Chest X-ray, AP view. Patient: 46 years old, sex M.
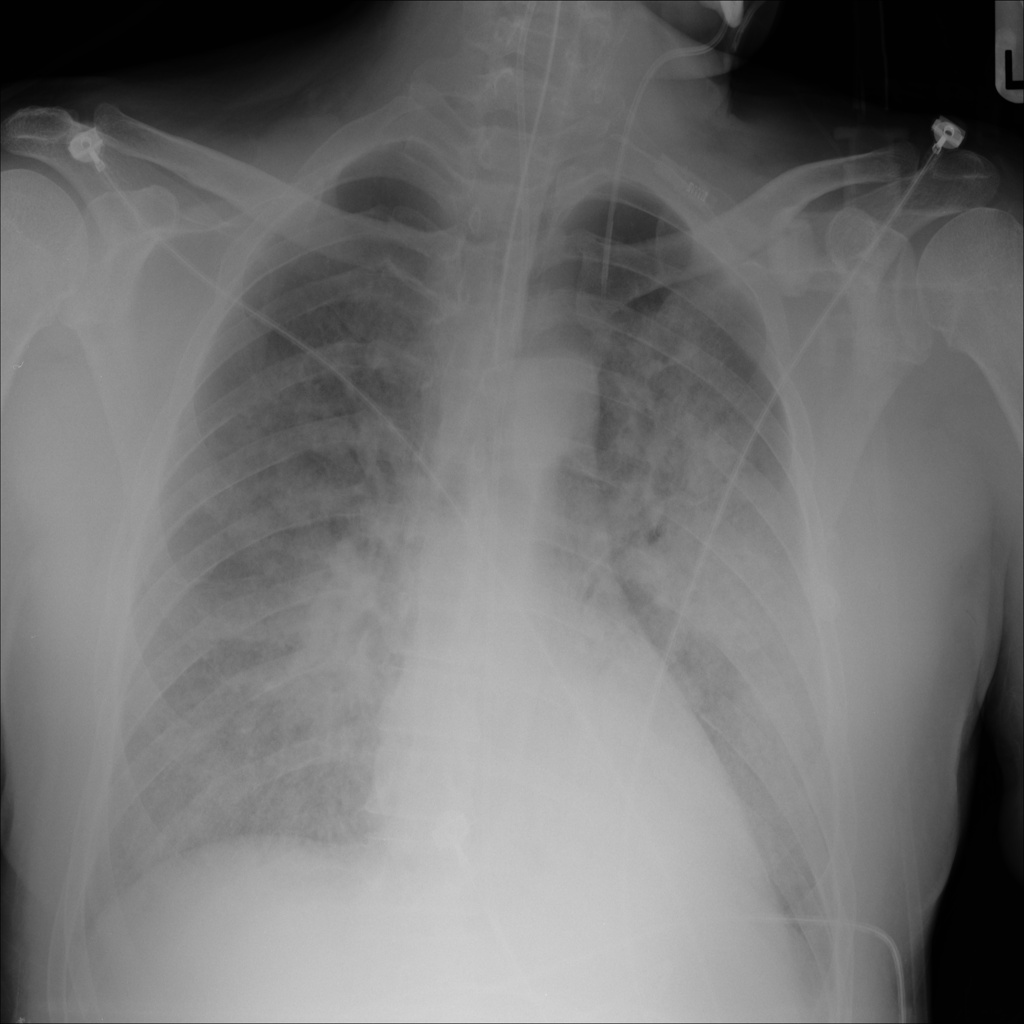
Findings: Edema, Infiltration, Pneumonia